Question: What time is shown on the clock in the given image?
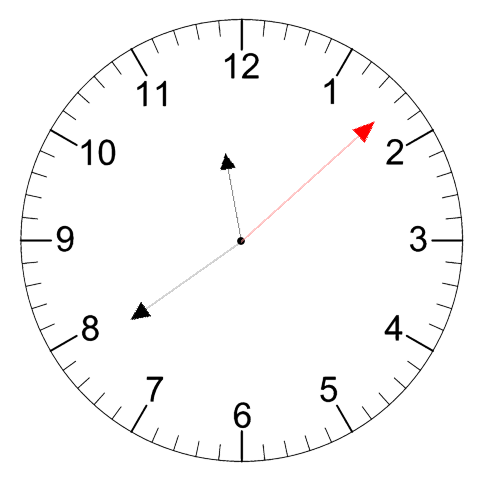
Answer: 11:39:08